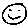
Label: smiley face